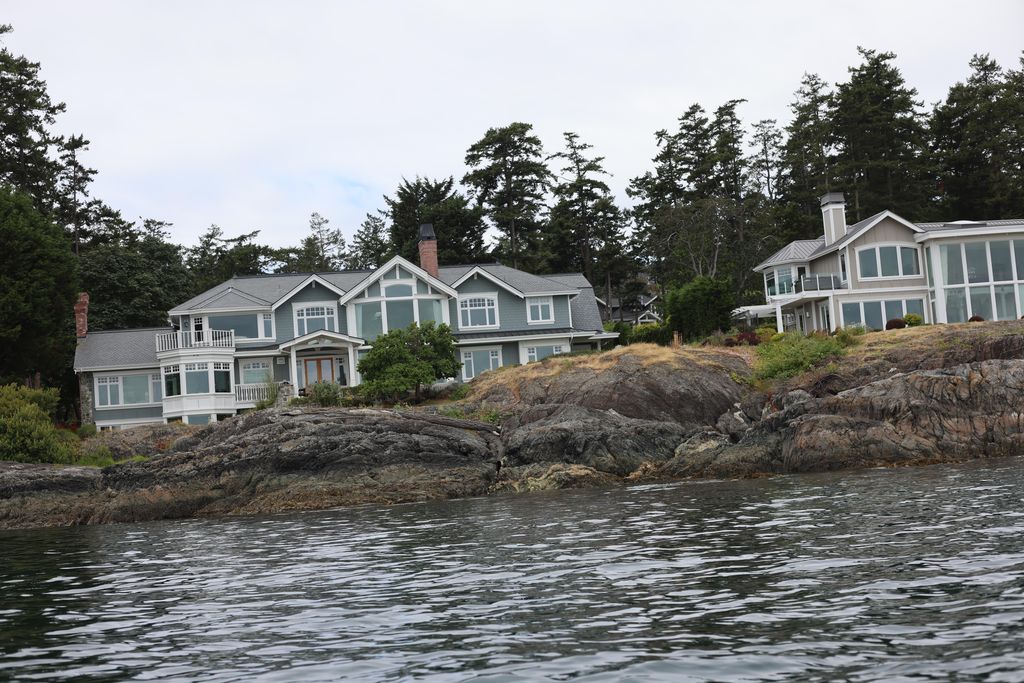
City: victoria